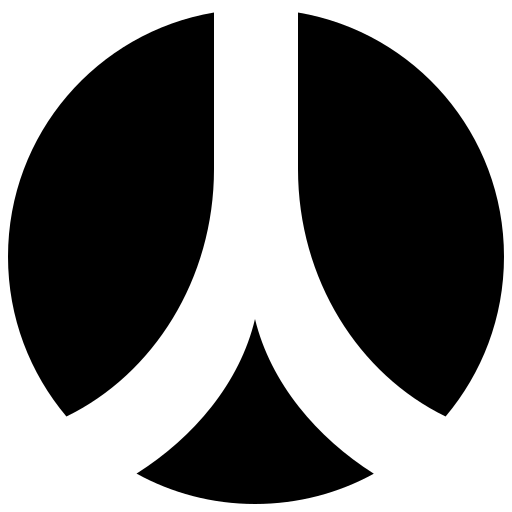
Tags: icon, FontAwesome, fa-icon, brand, renren